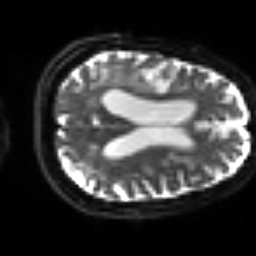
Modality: sbref
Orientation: axial
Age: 69
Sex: male
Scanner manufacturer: siemens
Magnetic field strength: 3 T
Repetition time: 3.2 s
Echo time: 0.081 s